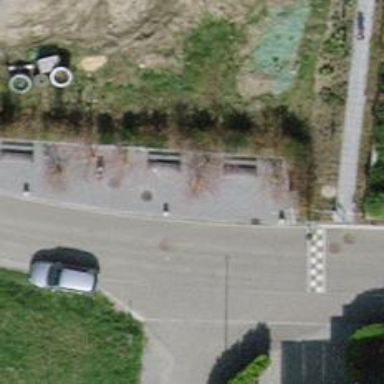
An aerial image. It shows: Black bench.